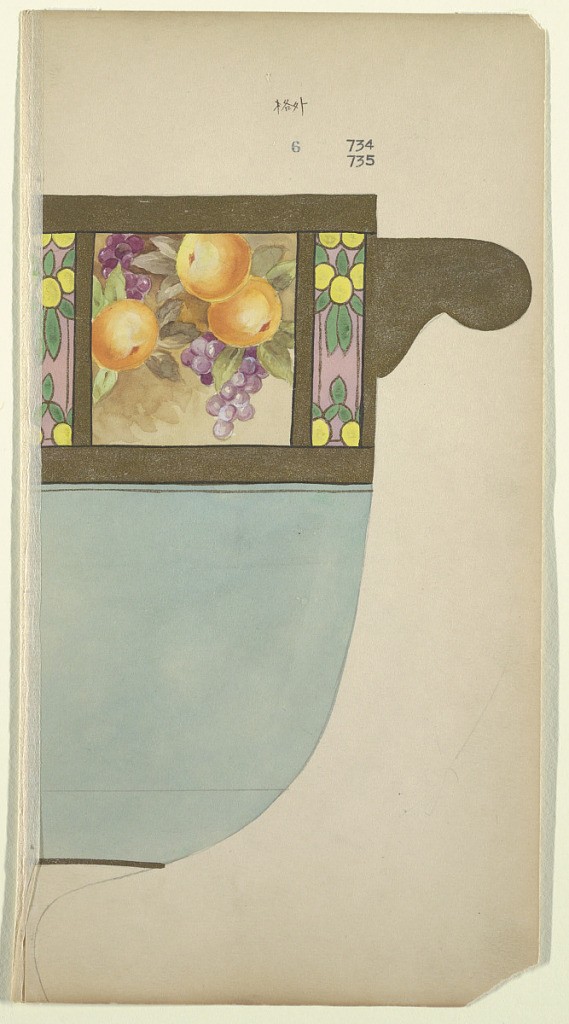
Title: Design for a Jar
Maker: Noritake, Japan and New York, New York, USA
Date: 1880–1910
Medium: Brush and watercolor, gold, black gouache, graphite on cream paper
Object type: Drawing
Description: Design for a partial jar with out-turned gold handle. Upper section decorated with registers; one with peaches and grapes and flanking it with stylized yellow flowers on a pink ground. Lower section in aqua blue.